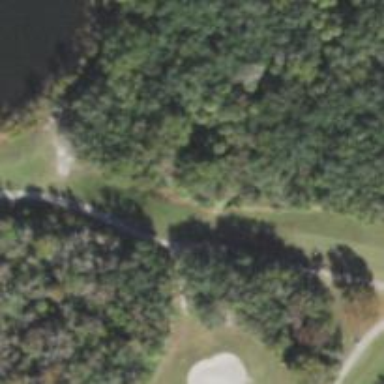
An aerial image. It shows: Golf tee.